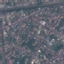
Label: Residential